Question: I have an AnchorPane which contains a WebView that contains some content and a scrollbar. The WebView is loaded from an FXML file, and the content is plain html (and some css for styling of course).
Everything works fine, except when I want to scroll or resize the window. Then this happens (after some scrolling and resizing):

.
It looks like the scrollbar is redrawn but not cleared. Same goes for the horizontal scrollbar. I have another pane which also has a scrollbar (not a webview though) and that works fine.
The Java code for the HelpPane (which extends AnchorPane) is very simple:
'''
public HelpPane() {
FXMLLoader loader = new FXMLLoader(getClass().getResource("/resources/fxml/HelpPane.fxml"));
loader.setClassLoader(getClass().getClassLoader());
loader.setController(this);
try {
Node ui = loader.load();
getChildren().add(ui);
} catch (IOException e) {
e.printStackTrace();
}
}
'''
The FXML that creates the webview is also nothing special:
'''
<AnchorPane fx:id="apnHelpBody" styleClass="paneBody" VBox.vgrow="ALWAYS">
<children>
<WebView fx:id="webFunctionDoc" focusTraversable="false" maxHeight="-1.0" maxWidth="-1.0" minHeight="-1.0" minWidth="-1.0" prefHeight="-1.0" prefWidth="-1.0" AnchorPane.bottomAnchor="0.0" AnchorPane.leftAnchor="0.0" AnchorPane.rightAnchor="0.0" AnchorPane.topAnchor="0.0" />
</children>
</AnchorPane>
'''
I really have no idea what is causing this, so any help would be greatly appreciated!
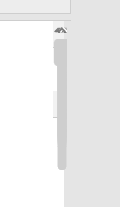
Answer: Turns out the answer was quite straightforward:
The background of the page I was rendering was transparent, so it looks like the scrollbar is never cleared. Changing the background to white fixed it.